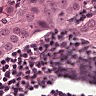
Metastatic tissue present: yes